Question: I'm uploading files using the ASP.NET Web API. I've done this before the RC but for some reason the file is being saved as "BodyPart_3ded2bfb-40be-4183-b789-9301f93e90af" instead of the file name. The filename variable below returns this bodypart string too instead of the file name. I can't seem to figure out where I'm going wrong. Any help is appreciated.
Client code:
'''
function upload() {
$("#divResult").html("Uploading...");
var formData = new FormData($('form')[0]);
$.ajax({
url: 'api/files/uploadfile?folder=' + $('#ddlFolders').val(),
type: 'POST',
success: function (data) {
$("#divResult").html(data);
},
data: formData,
cache: false,
contentType: false,
processData: false
});
};
'''
Controller:
'''
public Task<HttpResponseMessage> UploadFile([FromUri]string folder)
{
if (!Request.Content.IsMimeMultipartContent())
{
throw new HttpResponseException(Request.CreateResponse(HttpStatusCode.UnsupportedMediaType));
}
// Save file
MultipartFormDataStreamProvider provider = new MultipartFormDataStreamProvider(HttpContext.Current.Server.MapPath("~/Files"));
Task<IEnumerable<HttpContent>> task = Request.Content.ReadAsMultipartAsync(provider);
return task.ContinueWith<HttpResponseMessage>(contents =>
{
string filename = provider.BodyPartFileNames.First().Value;
return new HttpResponseMessage()
{
Content = new StringContent(string.Format("File saved in {0}.", folder))
};
}, TaskScheduler.FromCurrentSynchronizationContext());
'''
The files are looking like:

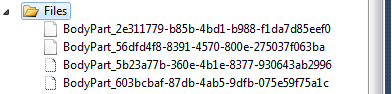
Answer: That was a concious change we made -- it was considered a security risk to take the file name provided in the Content-Disposition header field and so instead we now compute a file name which is what you are seeing.
If you want to control the server local file name yourself then you can derive from MultipartFormDataStreamProvider and override GetLocalFileName to provide whatever name you want. Note though that there may be security considerations doing so.
Hope this helps,
Henrik